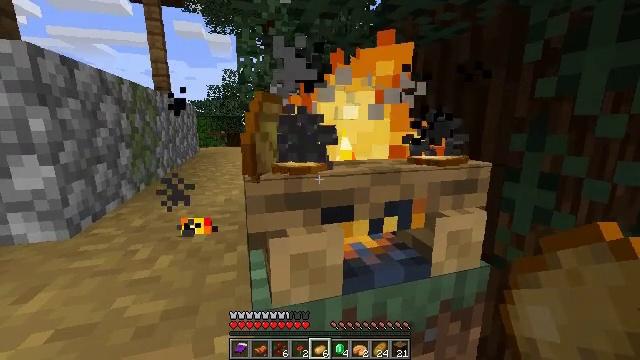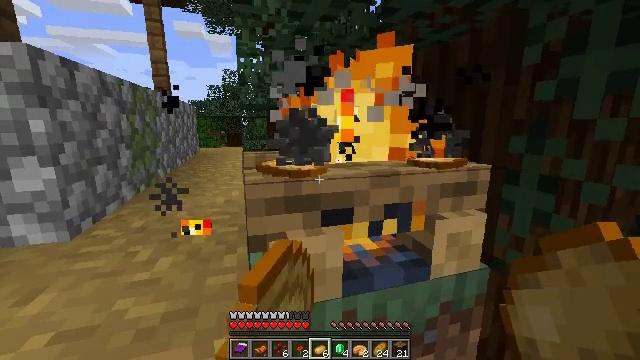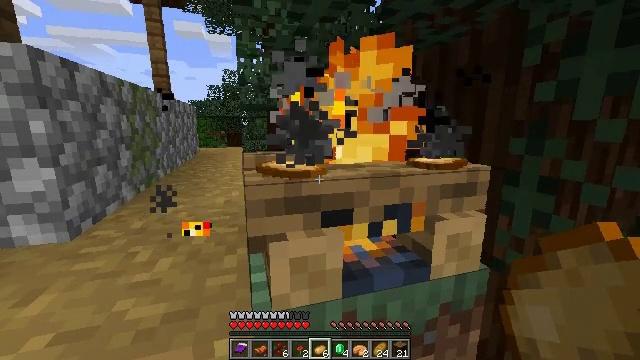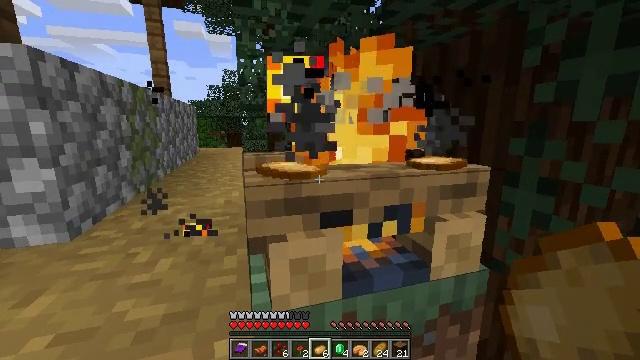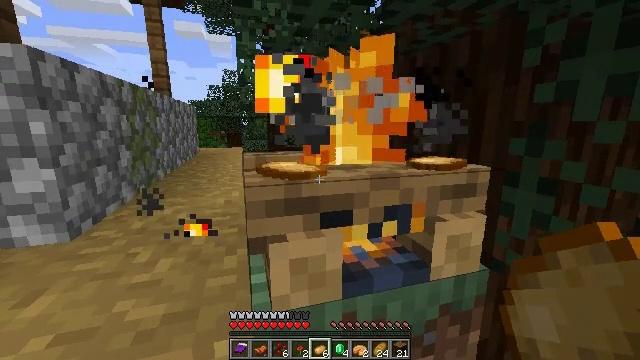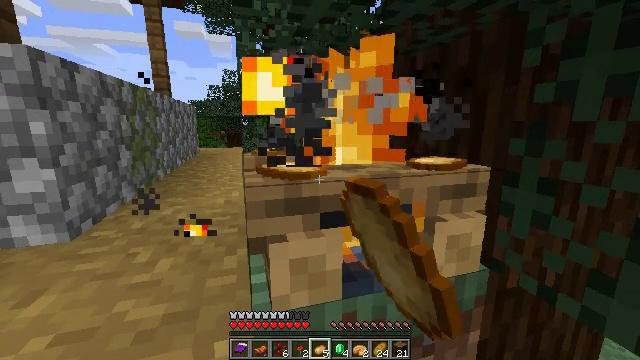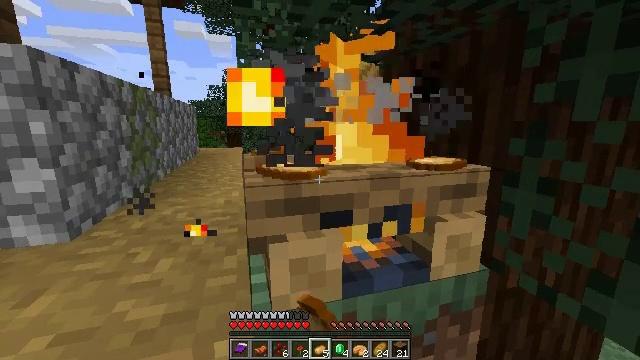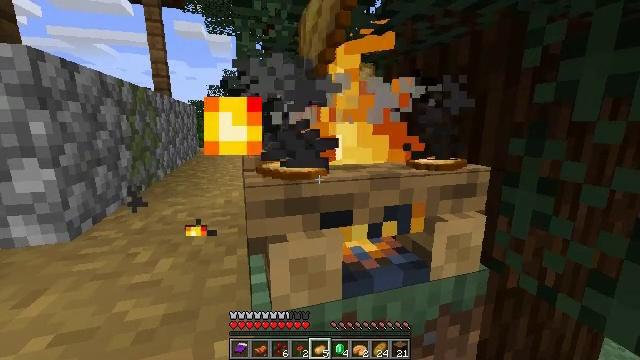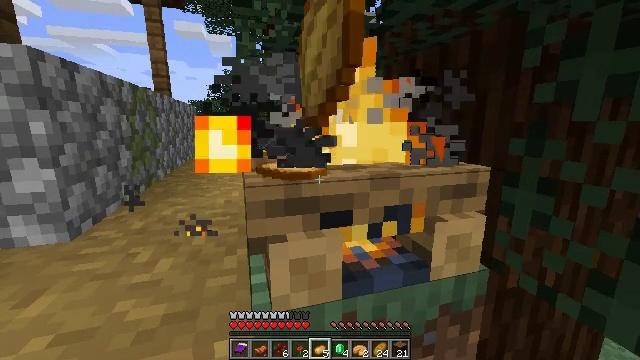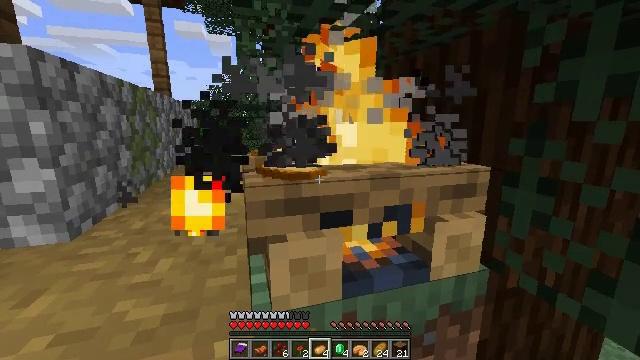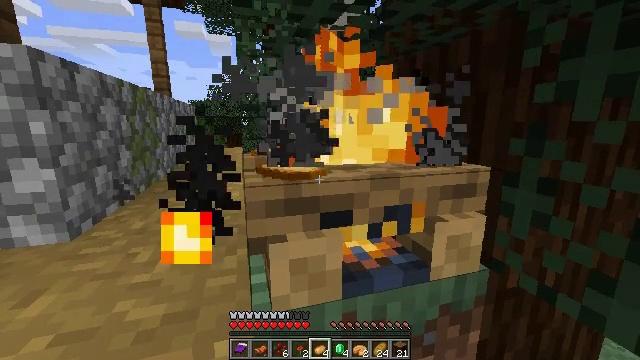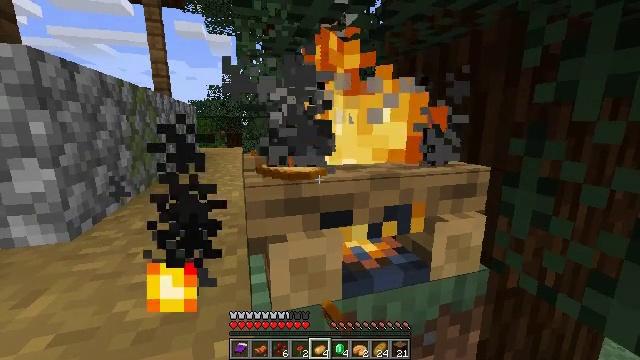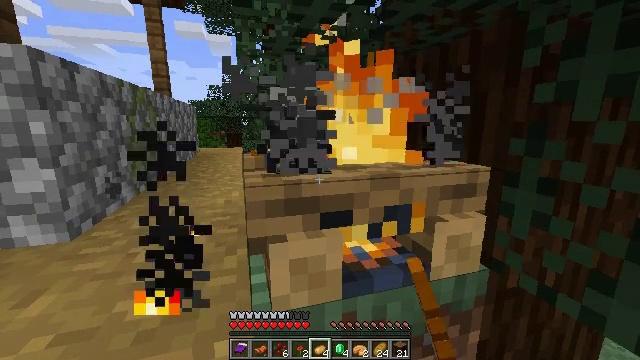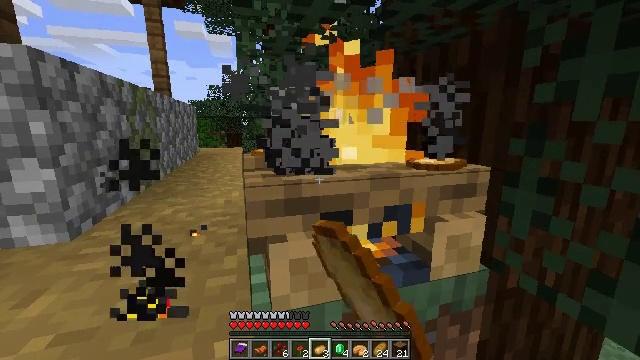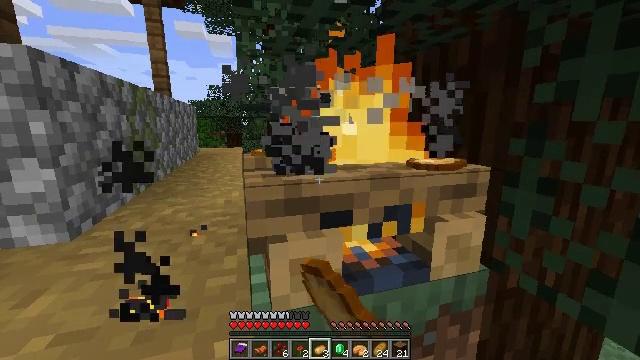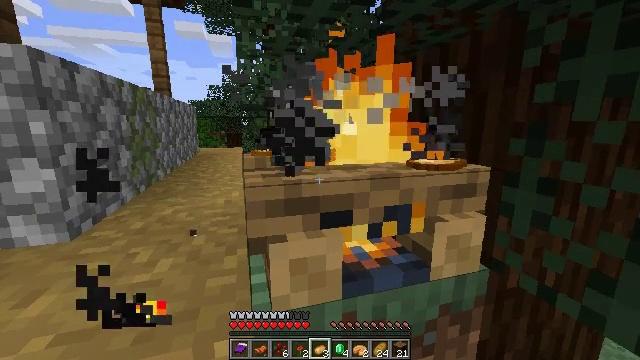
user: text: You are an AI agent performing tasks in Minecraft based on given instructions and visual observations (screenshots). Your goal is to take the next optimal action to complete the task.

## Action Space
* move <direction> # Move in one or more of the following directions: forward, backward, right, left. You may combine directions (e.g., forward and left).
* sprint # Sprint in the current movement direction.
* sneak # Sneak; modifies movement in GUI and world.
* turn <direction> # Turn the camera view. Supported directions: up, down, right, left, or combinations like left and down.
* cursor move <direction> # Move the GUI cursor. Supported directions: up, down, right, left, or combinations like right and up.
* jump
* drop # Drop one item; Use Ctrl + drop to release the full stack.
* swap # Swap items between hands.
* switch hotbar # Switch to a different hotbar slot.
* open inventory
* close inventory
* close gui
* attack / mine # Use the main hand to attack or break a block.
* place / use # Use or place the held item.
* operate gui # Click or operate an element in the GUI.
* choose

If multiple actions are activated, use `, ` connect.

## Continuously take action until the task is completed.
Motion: motion action
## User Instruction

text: craft item air
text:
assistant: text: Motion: use / place
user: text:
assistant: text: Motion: use / place
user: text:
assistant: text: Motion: use / place
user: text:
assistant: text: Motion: use / place
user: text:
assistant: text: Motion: use / place
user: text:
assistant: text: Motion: use / place
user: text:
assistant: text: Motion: use / place
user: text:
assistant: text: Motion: use / place
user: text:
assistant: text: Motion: use / place
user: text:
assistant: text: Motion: use / place
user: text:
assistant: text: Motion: use / place
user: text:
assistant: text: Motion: use / place
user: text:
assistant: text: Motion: use / place
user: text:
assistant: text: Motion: use / place
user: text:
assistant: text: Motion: use / place
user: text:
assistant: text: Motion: use / place
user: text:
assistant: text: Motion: use / place
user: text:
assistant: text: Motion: use / place
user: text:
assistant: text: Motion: use / place
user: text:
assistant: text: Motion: use / place
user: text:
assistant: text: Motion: use / place
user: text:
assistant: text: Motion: use / place
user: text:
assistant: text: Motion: use / place
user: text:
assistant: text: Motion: use / place
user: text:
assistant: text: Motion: use / place
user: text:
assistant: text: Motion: use / place
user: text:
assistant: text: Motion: use / place
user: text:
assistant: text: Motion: use / place
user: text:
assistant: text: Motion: use / place
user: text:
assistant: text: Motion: use / place